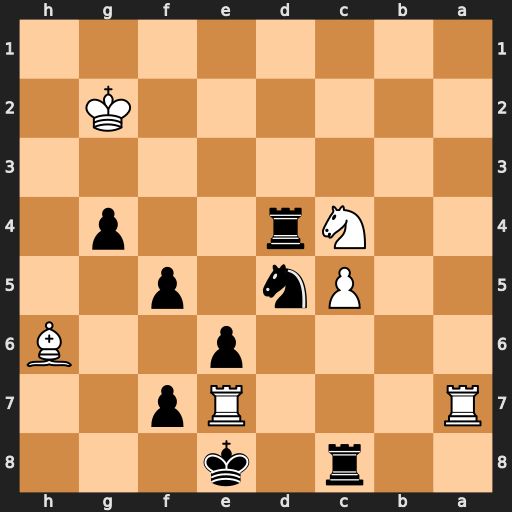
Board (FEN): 2r1k3/R3Rp2/4p2B/2Pn1p2/2Nr2p1/8/6K1/8
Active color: b
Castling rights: -
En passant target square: -
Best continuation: Nxe7 Nd6+ Rxd6 cxd6 Rc2+